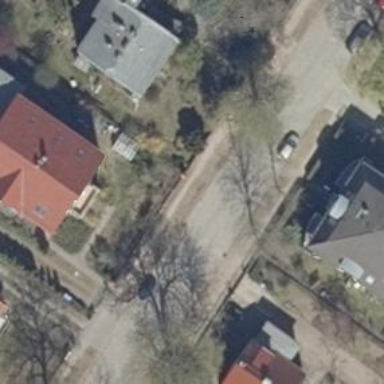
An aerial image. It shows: Residential road with sidewalks on both sides. The surface of the sidewalks is dirt.